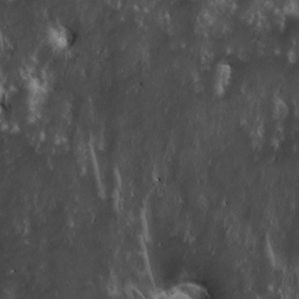
Label: non_frost